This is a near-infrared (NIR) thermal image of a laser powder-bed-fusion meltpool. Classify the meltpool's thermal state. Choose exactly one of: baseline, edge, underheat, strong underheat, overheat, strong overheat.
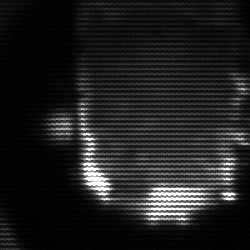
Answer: baseline